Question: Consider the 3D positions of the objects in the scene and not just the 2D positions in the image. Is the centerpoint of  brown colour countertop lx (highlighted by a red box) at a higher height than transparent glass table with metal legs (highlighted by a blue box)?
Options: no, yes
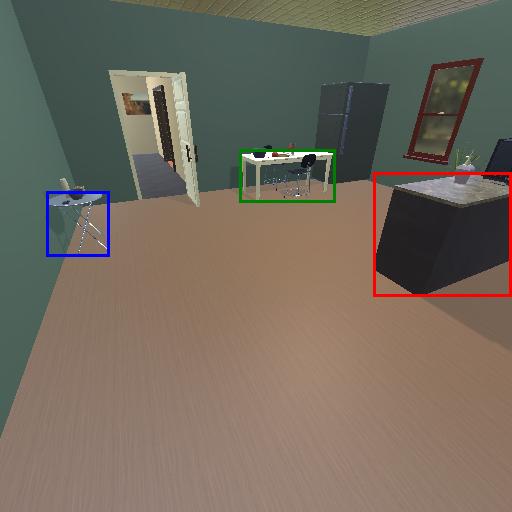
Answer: no